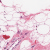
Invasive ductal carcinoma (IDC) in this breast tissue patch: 0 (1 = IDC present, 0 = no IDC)